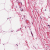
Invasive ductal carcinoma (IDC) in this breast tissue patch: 0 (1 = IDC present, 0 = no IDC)